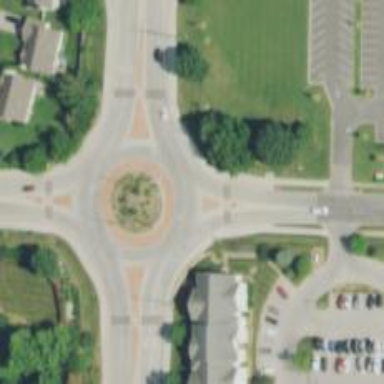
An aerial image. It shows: Secondary road leading to roundabout.